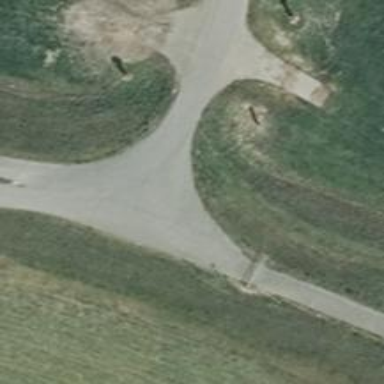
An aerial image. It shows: Unclassified road with asphalt surface and grade1 tracktype.